Question: i am getting issue with the activity_request_list.xml
and the included files are for that
the screen which is activity_donation_list.xml is working properly but as soon as i click on to the screen for activity_request_list.xml the app is crashing
The following is the class in that the request recycler is not taking a value , it holds null.
'''
public class RequestList extends AppCompatActivity {
FirebaseFirestore firestore;
RecyclerView requestrecycler;
ListRecyclerAdaptor adaptor;
ArrayList<ViewItem> viewItemArrayList;
Intent callIntent = new Intent(Intent.ACTION_CALL);
@Override
protected void onCreate(Bundle savedInstanceState) {
super.onCreate(savedInstanceState);
setContentView(R.layout.activity_donation_list);
ActivityCompat.requestPermissions(this,new String[]{Manifest.permission.CALL_PHONE} , 101);
firestore = FirebaseFirestore.getInstance();
requestrecycler = findViewById(R.id.requestrecycler);
viewItemArrayList = new ArrayList<>();
requestrecycler.setHasFixedSize(true);
requestrecycler.setLayoutManager(new LinearLayoutManager(this));
loadDataFromFirestore();
}
public void makeCall(View view){
if (ActivityCompat.checkSelfPermission( this, Manifest.permission.CALL_PHONE) != PackageManager.PERMISSION_GRANTED){
return;
}
TextView tv = (TextView) view;
//System.out.println(tv.getText());
Intent callIntent = new Intent(Intent.ACTION_CALL);
callIntent.setData(Uri.parse("tel:"+tv.getText()));
startActivity(callIntent);
}
public void loadDataFromFirestore() {
if (viewItemArrayList.size() > 0)viewItemArrayList.clear();
firestore.collection("requests").get()
.addOnCompleteListener(new OnCompleteListener<QuerySnapshot>() {
@Override
public void onComplete(@NonNull Task<QuerySnapshot> task) {
for (QueryDocumentSnapshot doc : task.getResult()) {
ViewItem viewItem = new ViewItem(
doc.getId(),
doc.getString("FoodName"),
doc.getString("FoodType"),
doc.getString("Quatity"),
doc.getString("Unit"),
doc.getString("Contact_no"),
doc.getString("Location"));
viewItemArrayList.add(viewItem);
}
adaptor = new ListRecyclerAdaptor(null,RequestList.this, viewItemArrayList);
requestrecycler.setAdapter(adaptor);
}
})
.addOnFailureListener(new OnFailureListener() {
@Override
public void onFailure(@NonNull Exception e) {
Toast.makeText(RequestList.this, "Error to display stores", Toast.LENGTH_LONG).show();
}
});
}
}
'''
The following is the error

the recycler class for the above is as follows
'''
class ListRecyclerAdaptor extends RecyclerView.Adapter<ListRecyclerAdaptor.RecyclerHolder> {
DonationList donationList;
RequestList requestList;
ArrayList<ViewItem> viewItemArrayList;
public ListRecyclerAdaptor(DonationList donationList,RequestList requestList, ArrayList<ViewItem> viewItemArrayList) {
this.donationList = donationList;
this.requestList = requestList;
this.viewItemArrayList = viewItemArrayList;
}
@NonNull
@Override
public RecyclerHolder onCreateViewHolder(@NonNull ViewGroup parent, int viewType){
LayoutInflater layoutInflater = LayoutInflater.from(parent.getContext());
View view = layoutInflater.inflate(R.layout.single_row, parent, false);
return new RecyclerHolder(view);
}
@Override
public void onBindViewHolder(@NonNull ListRecyclerAdaptor.RecyclerHolder holder, final int position) {
holder.mfoodName.setText(viewItemArrayList.get(position).getFoodName());
holder.mfoodType.setText(viewItemArrayList.get(position).getFoodType());
holder.mquantity.setText(viewItemArrayList.get(position).getQuantity());
holder.munit.setText(viewItemArrayList.get(position).getUnit());
holder.mcontact.setText(viewItemArrayList.get(position).getContact());
holder.mlocation.setText(viewItemArrayList.get(position).getLocation());
holder.mcallclick.setOnClickListener(new View.OnClickListener() {
@Override
public void onClick(View v) {
callUser(position);
}
});
}
private void callUser(final int position) {
donationList.firestore.collection("donations").document(viewItemArrayList.get(position).getUserID())
.get().addOnCompleteListener(new OnCompleteListener<DocumentSnapshot>() {
@Override
public void onComplete(@NonNull Task<DocumentSnapshot> task) {
if (task.isSuccessful()) {
DocumentSnapshot document = task.getResult();
if (document.exists()) {
// String num = document.getString("Contact_no");
// donationList.callIntent.setData(Uri.parse(num));
// if (ActivityCompat.checkSelfPermission( donationList.getBaseContext(), Manifest.permission.CALL_PHONE) == PackageManager.PERMISSION_GRANTED){
// donationList.startActivity(donationList.callIntent);
// }
} else {
Log.d("Msg", "No such document");
}
} else {
Toast.makeText(donationList.getBaseContext(),"Error", Toast.LENGTH_LONG).show();
}
}
});
requestList.firestore.collection("requests").document(viewItemArrayList.get(position).getUserID())
.get().addOnCompleteListener(new OnCompleteListener<DocumentSnapshot>() {
@Override
public void onComplete(@NonNull Task<DocumentSnapshot> task) {
if (task.isSuccessful()) {
DocumentSnapshot document = task.getResult();
if (document.exists()) {
// String num = document.getString("Contact_no");
// donationList.callIntent.setData(Uri.parse(num));
// if (ActivityCompat.checkSelfPermission( donationList.getBaseContext(), Manifest.permission.CALL_PHONE) == PackageManager.PERMISSION_GRANTED){
// donationList.startActivity(donationList.callIntent);
// }
} else {
Log.d("Msg", "No such document");
}
} else {
Toast.makeText(requestList.getBaseContext(),"Error", Toast.LENGTH_LONG).show();
}
}
});
}
@Override
public int getItemCount() {
return viewItemArrayList.size();
}
class RecyclerHolder extends RecyclerView.ViewHolder {
public TextView mfoodName, mfoodType, mquantity, munit, mcontact, mlocation;
LinearLayout mcallclick;
public RecyclerHolder(@NonNull View itemView) {
super(itemView);
mfoodName = itemView.findViewById(R.id.foodNameView);
mfoodType = itemView.findViewById(R.id.foodTypeView);
mquantity = itemView.findViewById(R.id.quantityView);
munit = itemView.findViewById(R.id.unitView);
mcontact = itemView.findViewById(R.id.contactView);
mlocation = itemView.findViewById(R.id.locationView);
mcallclick = itemView.findViewById(R.id.callclick);
}
}
}
'''
please do help!! what i understood is requestList is not taking the value from finById and holding a Null, i am not sure how to resolve the issue.
xml of activity_request_list.xml
'''
<?xml version="1.0" encoding="utf-8"?>
<LinearLayout xmlns:android="http://schemas.android.com/apk/res/android"
xmlns:app="http://schemas.android.com/apk/res-auto"
xmlns:tools="http://schemas.android.com/tools"
android:layout_width="match_parent"
android:layout_height="match_parent"
android:orientation="vertical"
tools:context=".RequestList"
android:layout_margin="10dp">
<androidx.recyclerview.widget.RecyclerView
android:layout_width="match_parent"
android:layout_height="match_parent"
android:id="@+id/requestrecycler"/>
<!--ListView
android:id="@+id/food_D_list_view"
android:layout_width="match_parent"
android:layout_height="match_parent" /-->
</LinearLayout>
'''
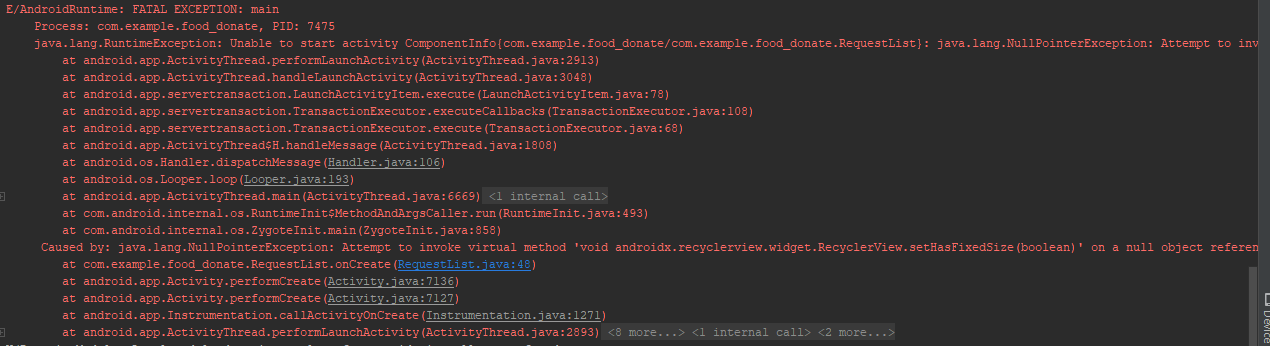
Answer: Ensure that the RecyclerView with id: 'requestrecycler' is present in your layout file: 'activity_donation_list.xml'